Question: I want to Create a Shoping Cart on PHp,
The Code is simple, When the customer fill the QTY and click button Add to cart, the code will save the PRoduct ID and Qty to a Cart Table. But the problem is that Form inside the Looping. And How Can I Get ID and Qty only from The button that Customer Click.
The Program look like this

And The Script Like This
'''
<?php
if(isset($_POST[ADD]))
{
$qty = $_POST[QTY];
$harga = $_POST[HARGA_ASLI];
$id = $_POST[ID];
print_r($_POST);
}
$kolom = 3;
$sql = "SELECT *,FORMAT(harga,0)AS harga_digit FROM item";
$hasil = mysql_query($sql);
echo "<form method=POST action=index.php>";
echo "<table>
<tr>";
$i = 0;
while($data=mysql_fetch_array($hasil))
{
if($i >= $kolom)
{
echo "</tr><tr>";
$i = 0;
}
$i++;
echo "<td align='center'><br><a href='detailBarang.php?ID=$data[ID]'><img src='$data' width='200' height='150'/><br>$data[nama_produk]</a><br>
Rp. $data[harga_digit]<br>
<input type='submit' name='ADD' id='ADD' value='Add to Cart'>
<input type='text' name='QTY' id='QTY' placeholder='Qty' /><br>
<input type='hidden' name='HARGA_ASLI' id='HARGA_ASLI' value='$data[harga]' /><br>
<input type='hidden' name='ID' id='ID' value='$data[ID]' />
<br></td>";
}//end of while
echo "<tr></table>";
echo "</form>";
?>
'''
If i fill the Qty and click Add to Cart, only the last Item can Post The Data.
How To Post The data Only for Customer Choose?
Im very Appreciated Your Answer.
Thanks
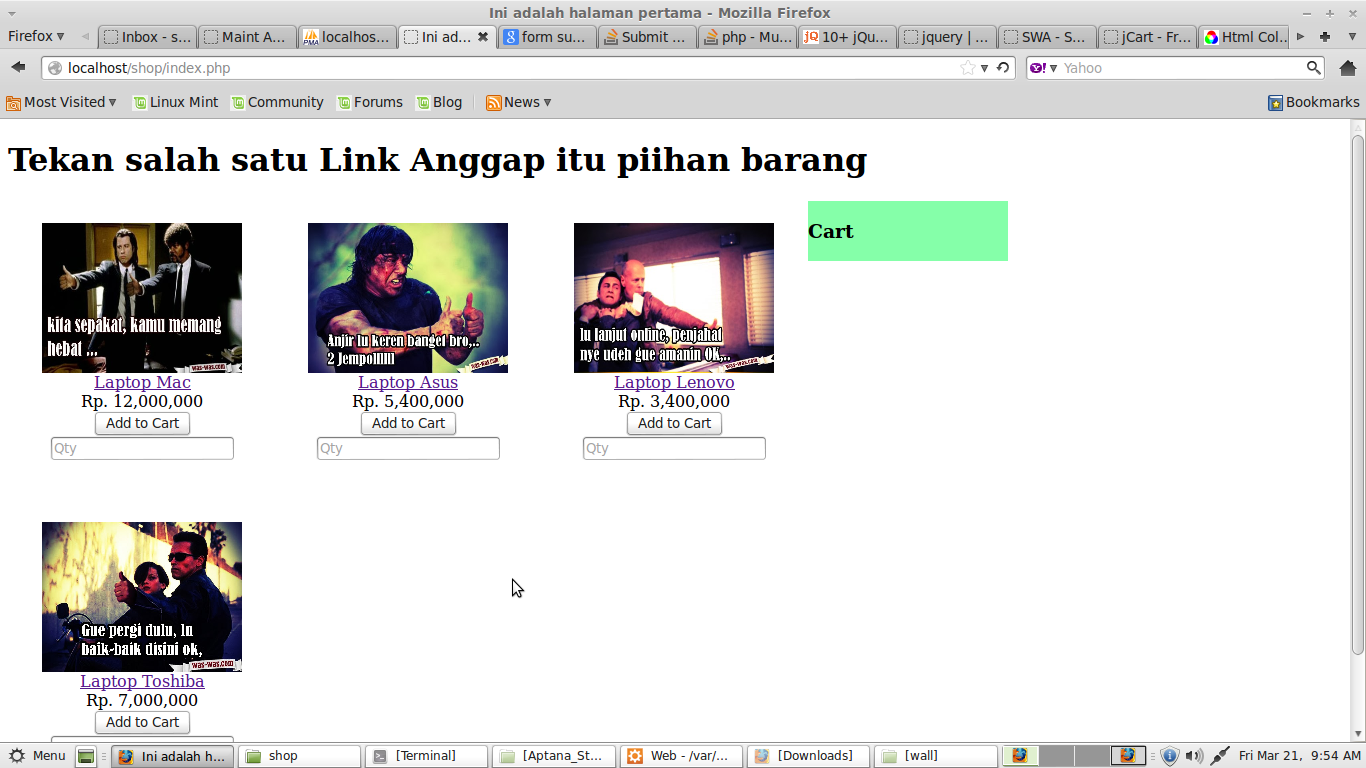
Answer: First, let's convert your MySQL to MySQLi. More explanation inside the comments /* */:
'''
<?php
$connection=mysqli_connect("YourHost","YourUsername","YourPassword","NameofYourDatabase");
if(mysqli_connect_errno()){
echo "Error".mysqli_connect_error();
}
$res=mysqli_query($con,"SELECT * FROM item");
while($row=mysqli_fetch_array($res)){
$nameofsubmitbutton=$row['ID'];
if(isset($_POST[$nameofsubmitbutton])){
$nameofproduct=$row['namaproduk'];
$nameofnumbersubmitted=$nameofsubmitbutton."number";
$quantity=$_POST[$nameofnumbersubmitted];
if(empty($quantity)){
echo "You wanted to buy a ".$nameofproduct."?<br>Type in a number so you can add it to your cart.";
}
else {
mysqli_query($connection,"INSERT INTO yourTable ('','') VALUES ('$quantity','$nameofproduct')");
echo "You bought ".$quantity." of ".$nameofproduct;
}
} /* END OF IF ISSET */
} /* END OF WHILE LOOP $RES */
$kolom = 3;
$hasil = mysqli_query($connection,"SELECT *,FORMAT(harga,0) AS harga_digit FROM item"); /* YOU SURE WITH THIS QUERY? */
echo "<form method=POST action=''>"; /* SUBMIT ON ITSELF */
echo "<table><tr>";
$i = 0; /* THIS WOULD ALSO SET AS YOUR COUNTER */
while($data=mysqli_fetch_array($hasil))
{
$id=$data['ID'];
if($i >= $kolom){
echo "</tr><tr>";
$i = 0;
} /* END OF IF $i >= $KOLOM */
$i++;
echo "<td align='center'><br><a href='detailBarang.php?ID=$data[ID]'><img src='$data' width='200' height='150'/><br>".$data[nama_produk]."</a><br>Rp. ".$data[harga_digit]."<br>"; /* IF TO ECHO VARIABLES, USE ".$variable." */
$numbername=$id."number";
echo "<input type='number' name='$numbername' id='QTY' placeholder='Qty' /><br>"; /* CHANGE YOUR INPUT TYPE TO NUMBER */
/* NO NEED FOR THE HIDDEN INPUT */
echo "<input type='submit' name='$id' id='ADD' value='Add to Cart'></td>"; /* CHANGE THE NAME OF SUBMIT BUTTON TO THE CORRESPONDING ID FROM YOUR TABLE */
} /* END OF WHILE LOOP */
echo "<tr></table>";
echo "</form>";
?>
'''
I tried it on my local computer. You should too.
Here's a sample screen shot.